Question: I load annotations from a plist file and also I need to read images for a pin from the plist file.
I have tried the following code but it doesn't work.
'''
NSString *path = [[NSBundle mainBundle] pathForResource:@"data" ofType:@"plist"];
NSDictionary *dict = [NSDictionary dictionaryWithContentsOfFile:path];
NSArray *anns = [dict objectForKey:@"Category1"];
pinView.image = [UIImage imageNamed:[[dict objectForKey:anns] valueForKey:@"Icon"]];
'''
My plist construction:

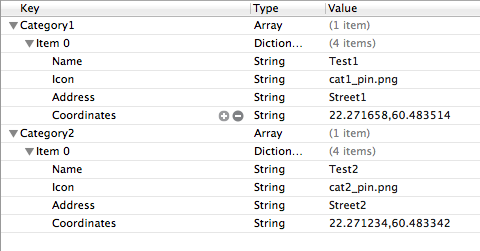
Answer: This looks wrong:
'''
NSArray *anns = [dict objectForKey:@"Category1"];
pinView.image = [UIImage imageNamed:[[dict objectForKey:anns] valueForKey:@"Icon"]];
^^^^
'''
'anns' is an array, so it can't be the key of your dictionary. My guess is that you want this:
'''
NSArray *anns = [dict objectForKey:@"Category1"];
pinView.image = [UIImage imageNamed:[[anns objectAtIndex:0] objectForKey:@"Icon"]];
'''